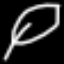
Label: leaf